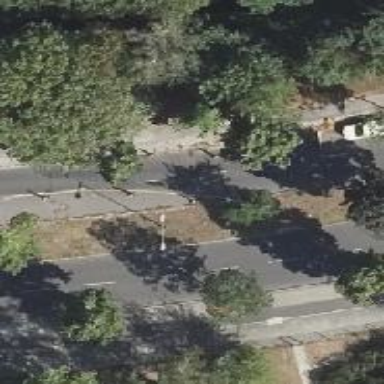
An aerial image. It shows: Secondary road with asphalt surface. It has cycle track on the right side and parking lane on the right side.